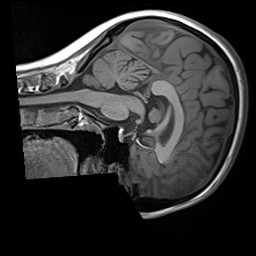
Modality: T1w
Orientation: sagittal
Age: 19
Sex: female
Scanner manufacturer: siemens
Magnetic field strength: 3 T
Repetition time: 1.6 s
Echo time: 0.00236 s